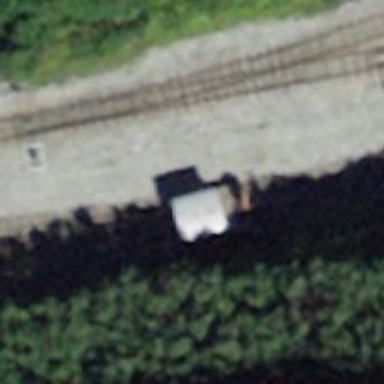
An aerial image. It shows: Preserved narrow-gauge railway siding.